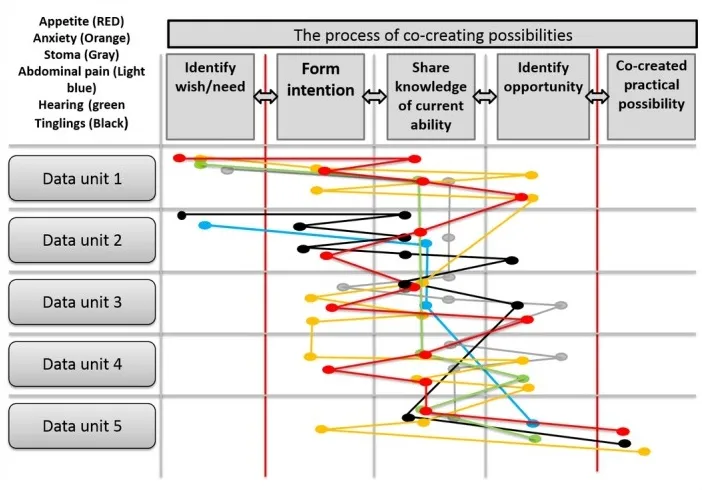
Overview of all the processes in case A, each data unit represents a HCNE.
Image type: chart (chart)